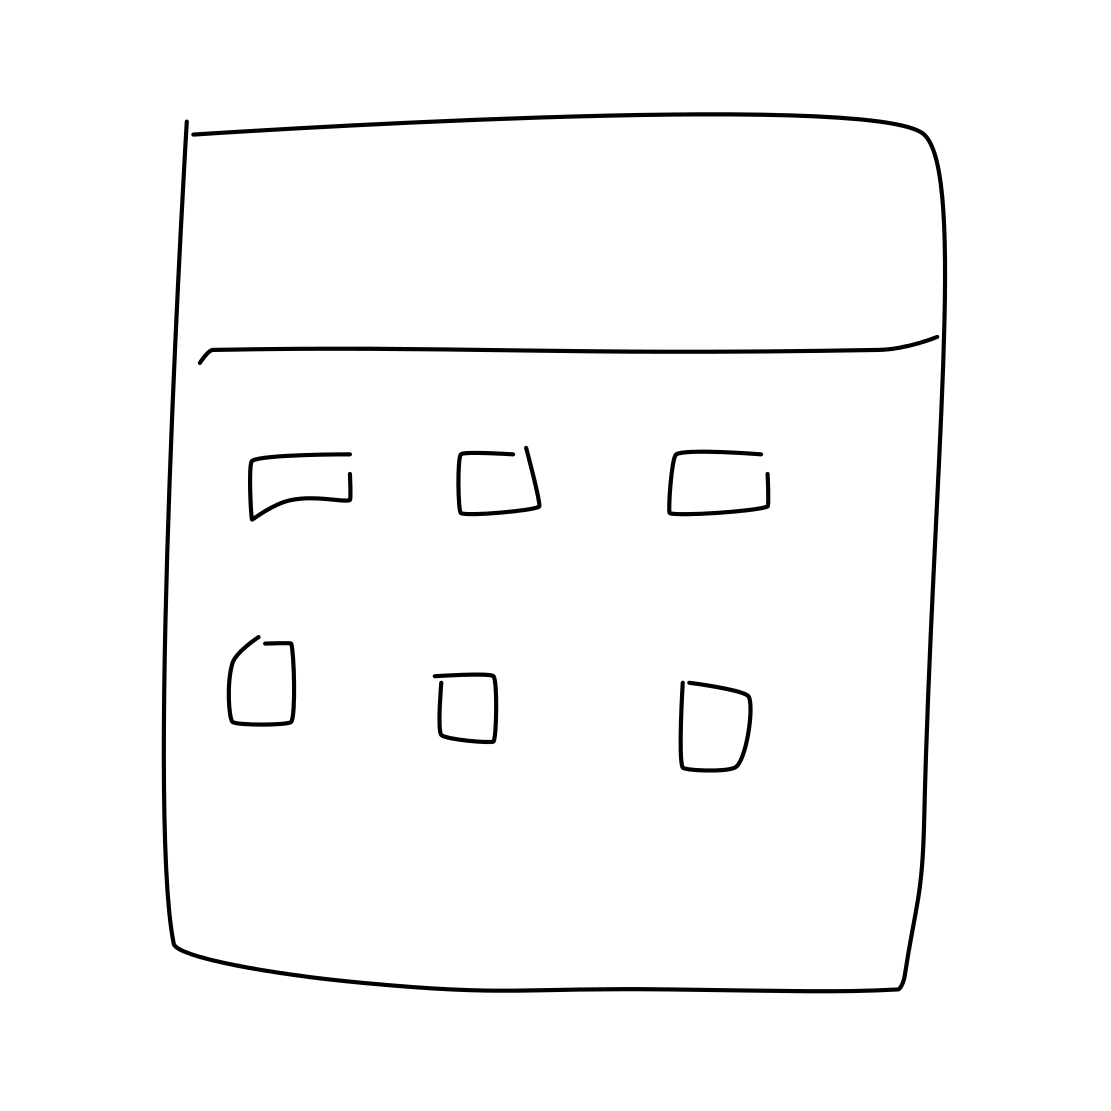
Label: calculator